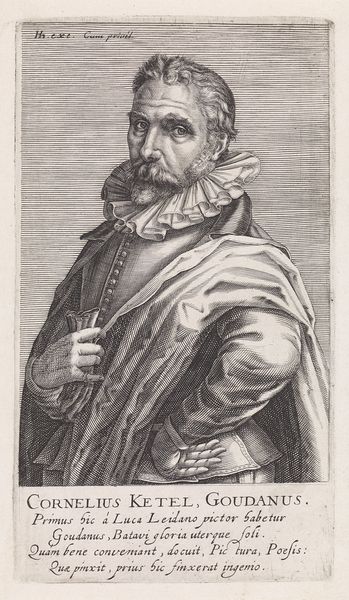
Titel: Portret van Cornelis Ketel
Künstler: Hendrick (I) Hondius
Standort: Amsterdam
Institution: Rijksmuseum
Schlagwörter: mann, umhang, handschuh, zeichnung, tuch, alt, bart, gesicht, kragen, halskrause, porträt, mantel, schrift, papier, ellenbogen, knöpfe, knopfleiste, druck, briefmarke, wams, porträit, latein, cornelius, ketel